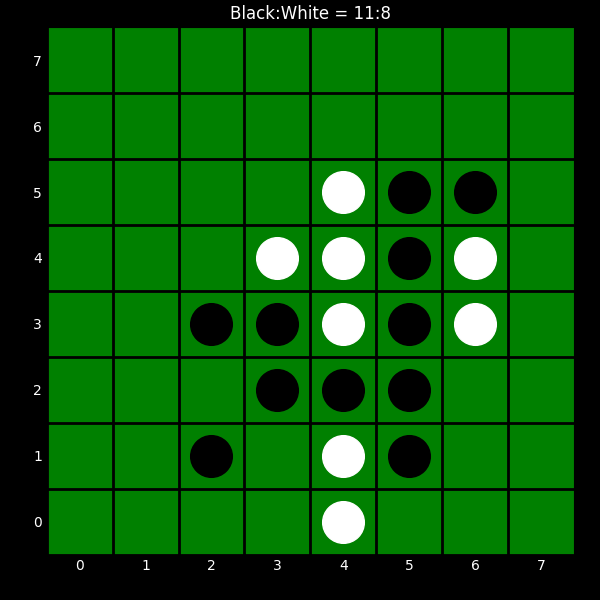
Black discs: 11
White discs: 8